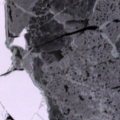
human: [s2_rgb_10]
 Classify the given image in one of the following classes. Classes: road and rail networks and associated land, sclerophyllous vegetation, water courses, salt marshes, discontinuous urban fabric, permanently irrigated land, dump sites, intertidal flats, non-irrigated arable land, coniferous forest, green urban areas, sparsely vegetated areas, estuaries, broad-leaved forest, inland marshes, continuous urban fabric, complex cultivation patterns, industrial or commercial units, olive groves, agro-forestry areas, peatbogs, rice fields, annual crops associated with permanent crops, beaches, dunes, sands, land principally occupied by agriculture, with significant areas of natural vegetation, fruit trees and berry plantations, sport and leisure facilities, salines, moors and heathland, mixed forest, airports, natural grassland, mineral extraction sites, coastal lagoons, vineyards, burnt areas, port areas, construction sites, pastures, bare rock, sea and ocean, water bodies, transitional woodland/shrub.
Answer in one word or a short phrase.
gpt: sea and ocean